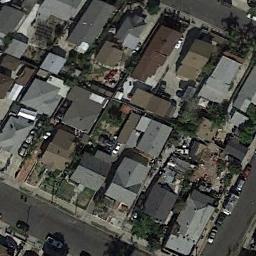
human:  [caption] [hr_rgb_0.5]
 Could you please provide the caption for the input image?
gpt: There are many roads and neatly arranged houses and trees in densely populated areas .

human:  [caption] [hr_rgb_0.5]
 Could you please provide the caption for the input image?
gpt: The dense residential is next to the road with some cars .

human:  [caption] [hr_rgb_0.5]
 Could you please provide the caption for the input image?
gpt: The color of the house is different .

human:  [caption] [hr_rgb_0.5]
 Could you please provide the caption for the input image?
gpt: A dense residential area with lots of houses of different sizes is surrounded by some roads .

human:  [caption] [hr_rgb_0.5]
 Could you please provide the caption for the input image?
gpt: There are brown and gray buildings on a dense residential area .